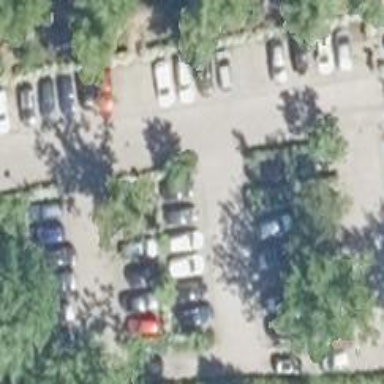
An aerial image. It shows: Parking aisle designated as service road.